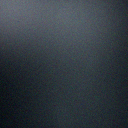
Screen state: off